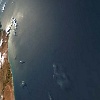
Label: water